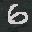
Label: 6